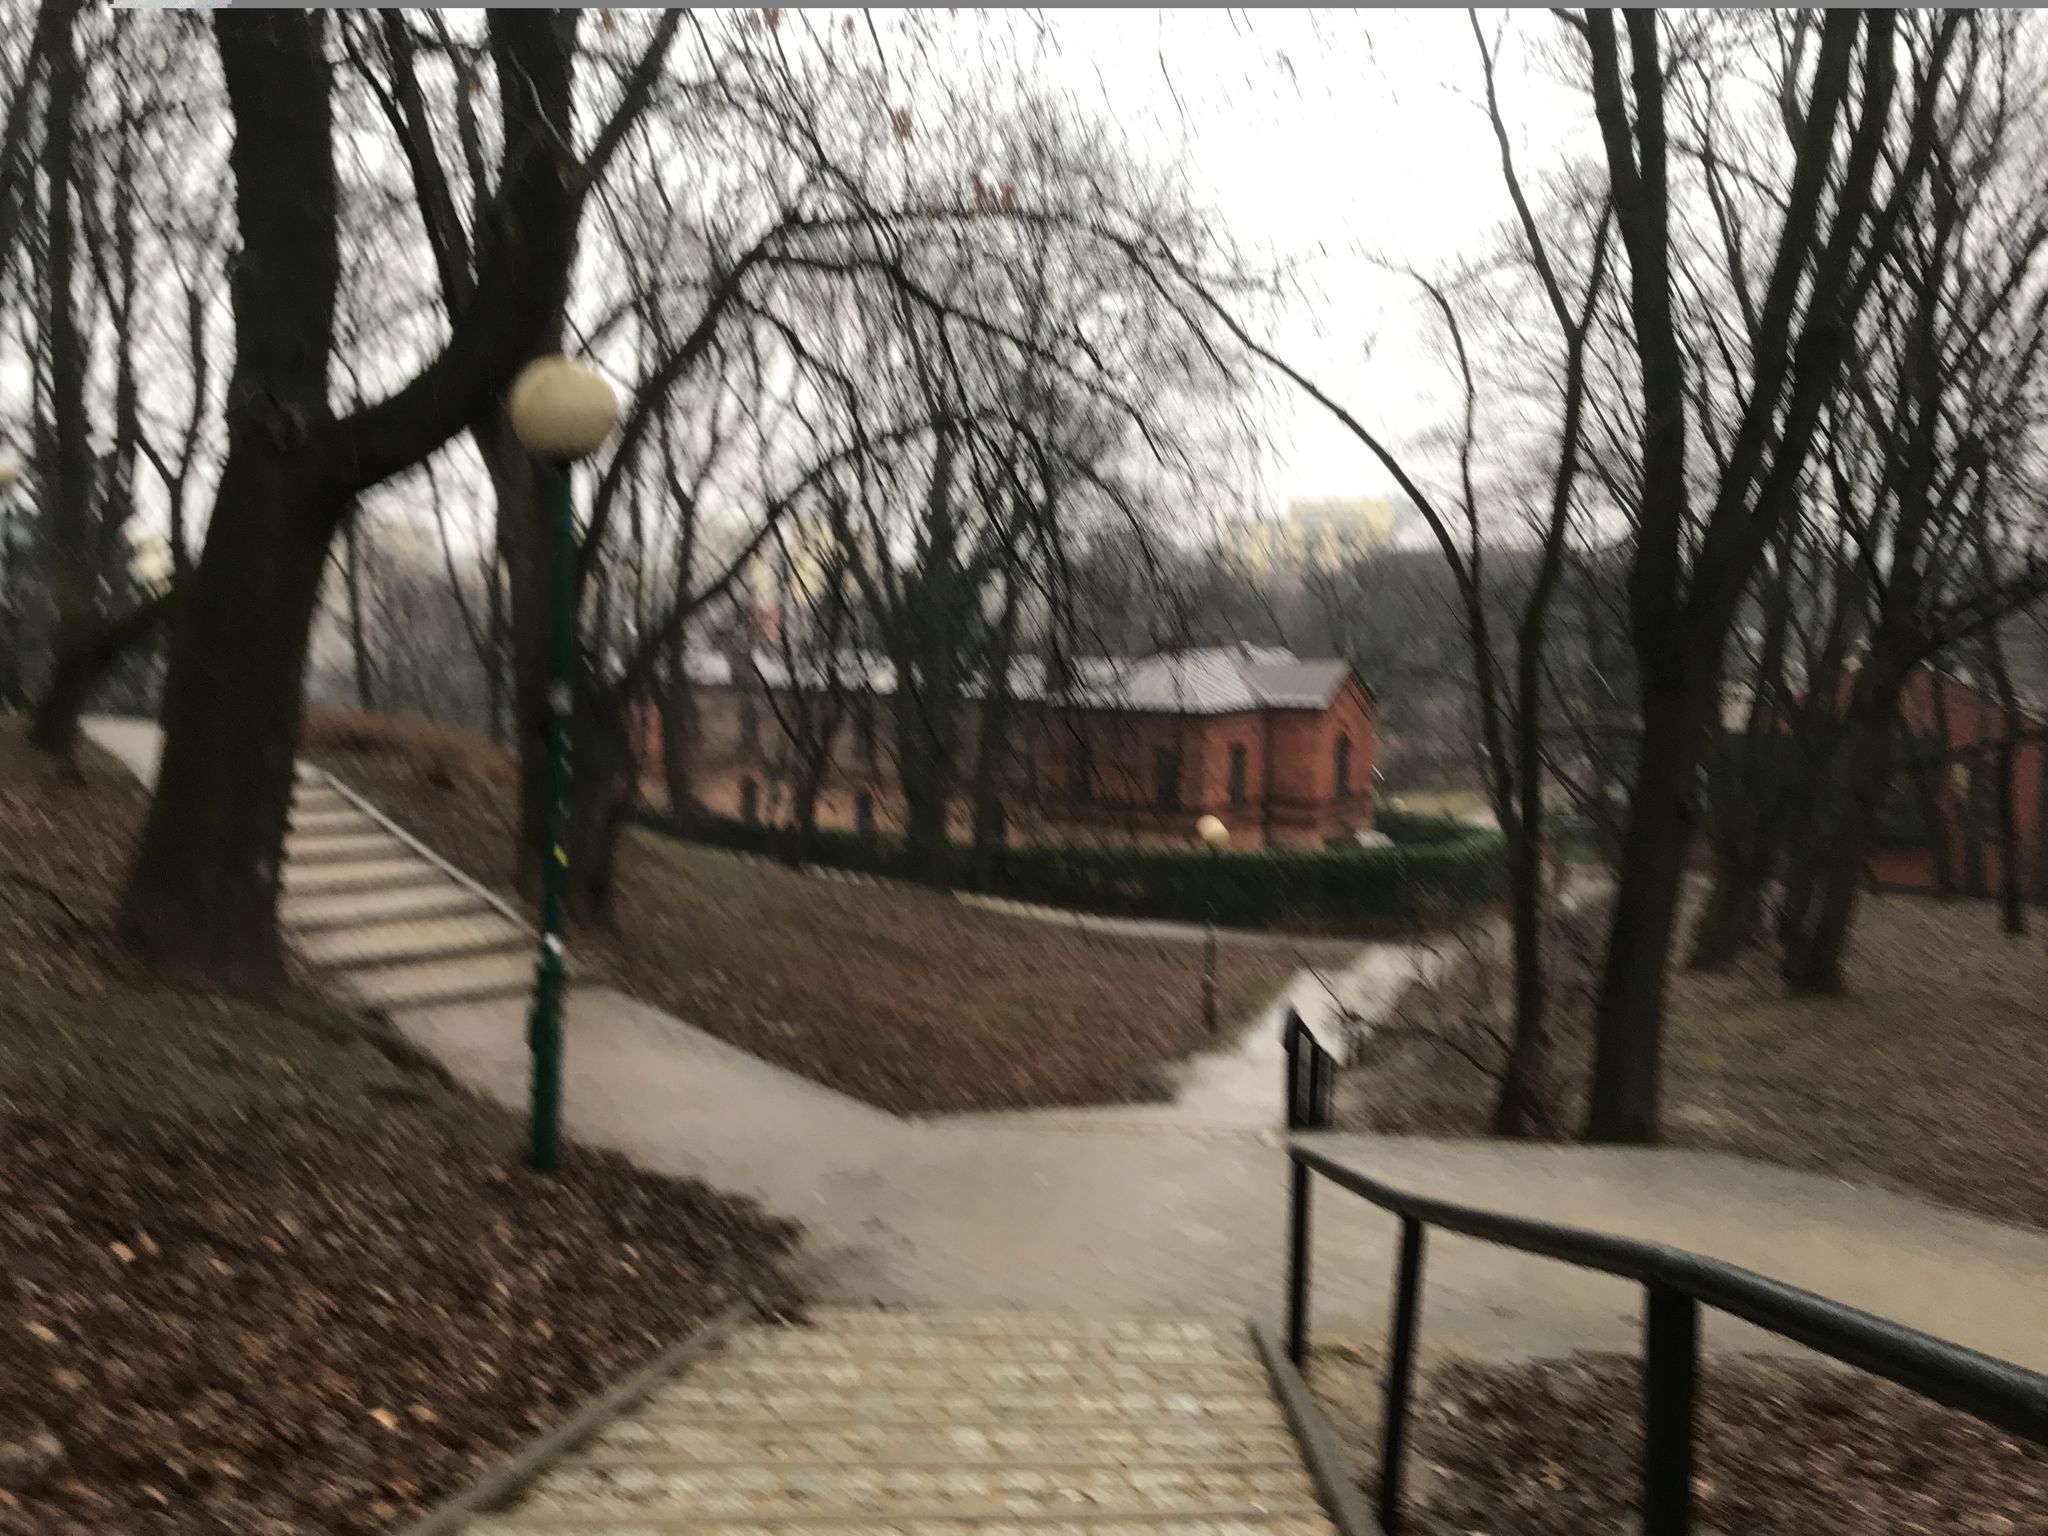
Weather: snowy
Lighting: day
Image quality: slightly poor
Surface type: walking surface
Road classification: steps
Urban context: urban centre
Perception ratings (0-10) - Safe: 4.6, Lively: 6.04, Beautiful: 6.78, Boring: 7.11, Depressing: 1.95, Wealthy: 1.65